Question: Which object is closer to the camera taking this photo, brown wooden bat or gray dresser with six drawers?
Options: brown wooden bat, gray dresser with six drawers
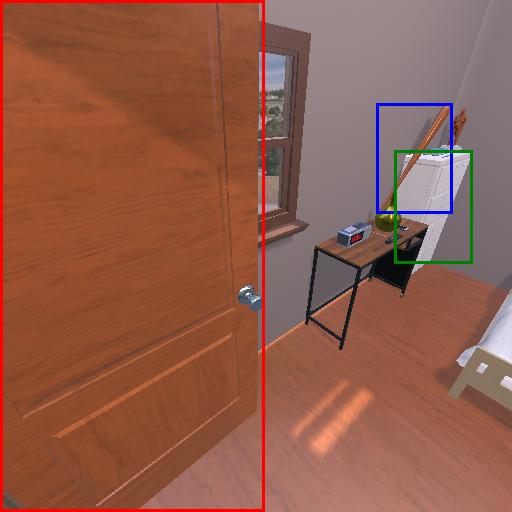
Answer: brown wooden bat